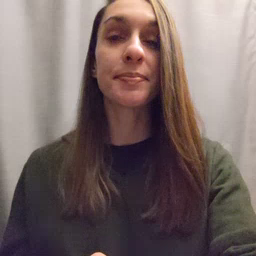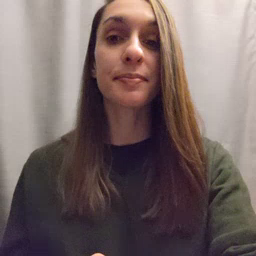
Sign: go